Field crop: maize
Growth stage: 1
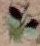
Species: datura